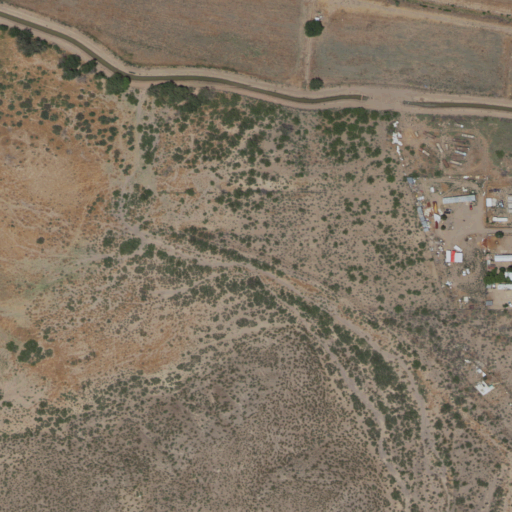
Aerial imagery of valley in New Mexico named Spring Canyon containing shrub, cultivated crops, low intensity development, and medium intensity development